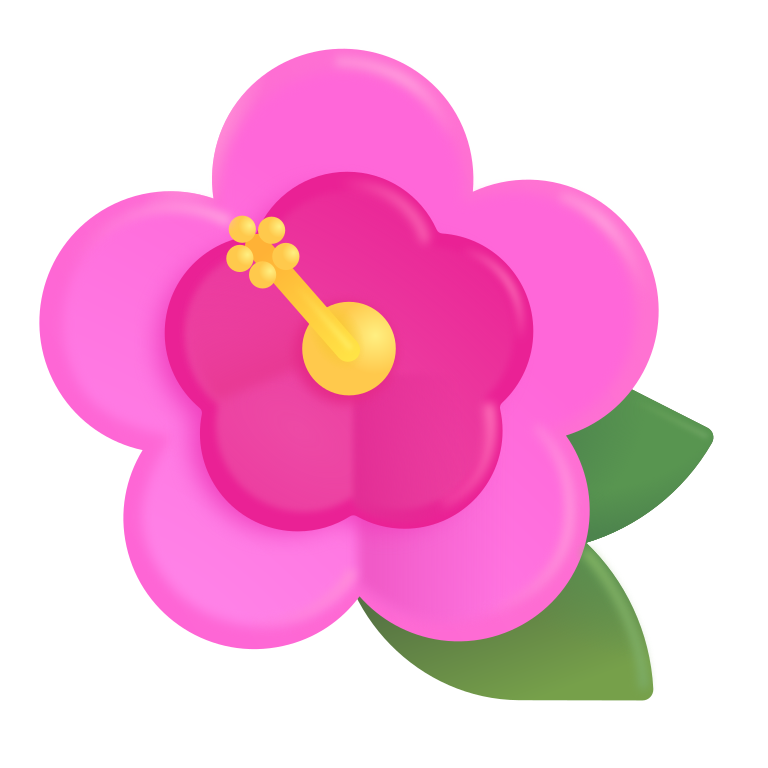
hibiscus color